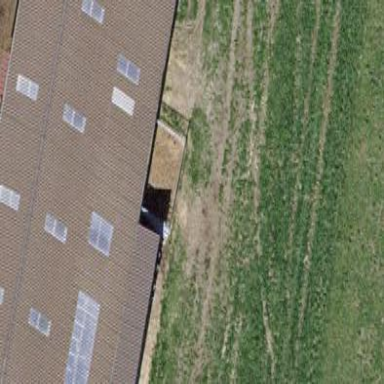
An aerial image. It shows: Farm building.